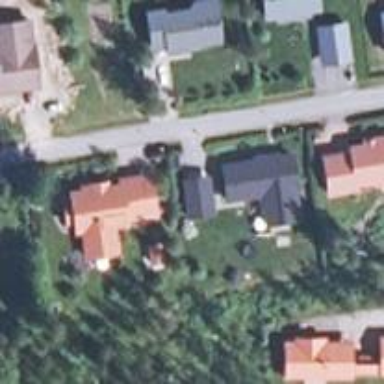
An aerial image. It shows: Living street.